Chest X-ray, AP view. Patient: 34 years old, sex M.
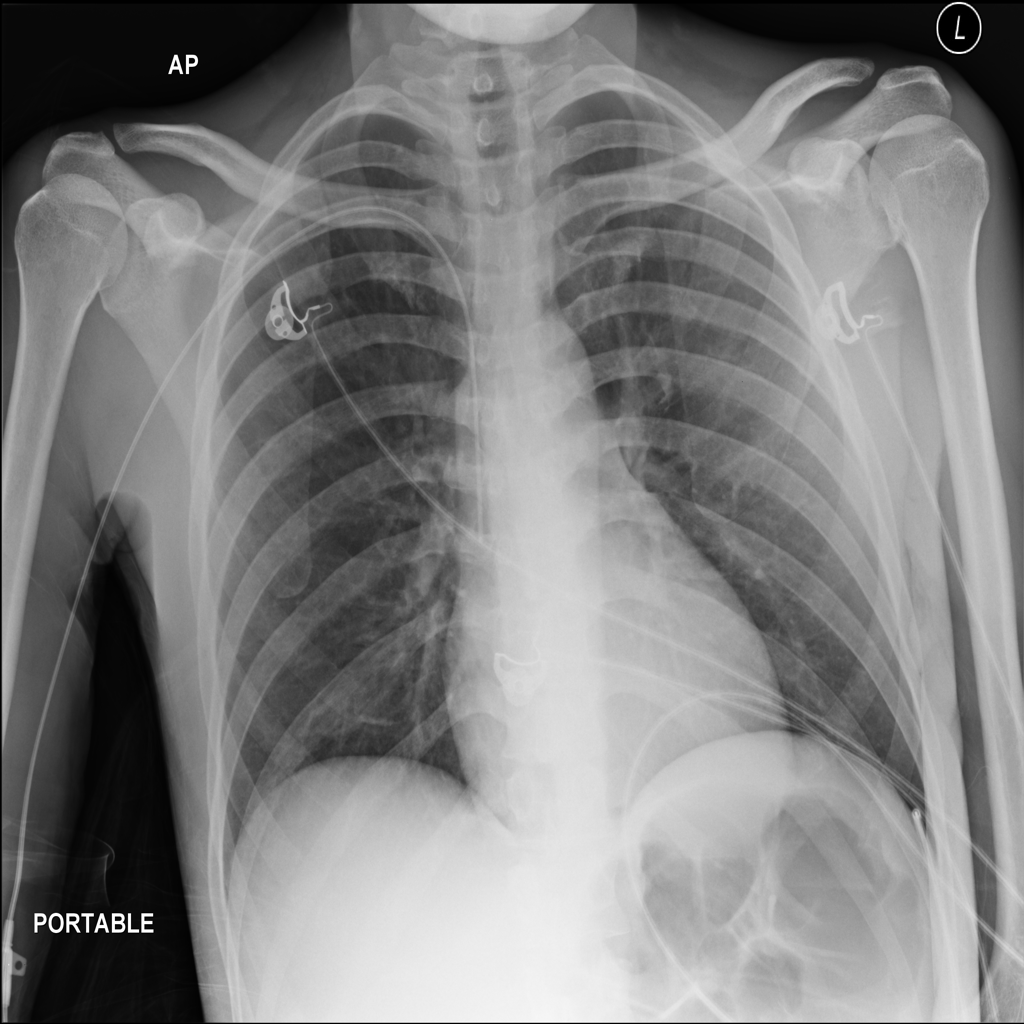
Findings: No Finding